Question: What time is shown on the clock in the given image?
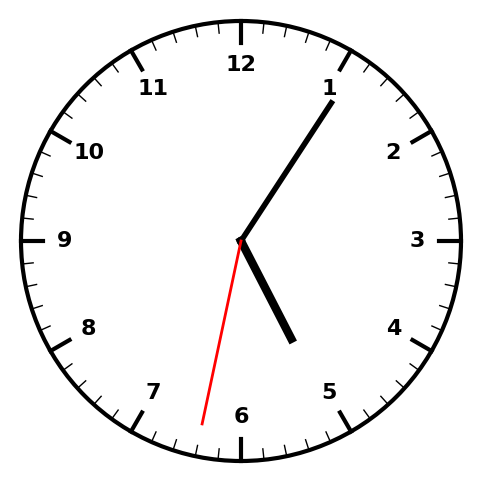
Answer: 05:05:32